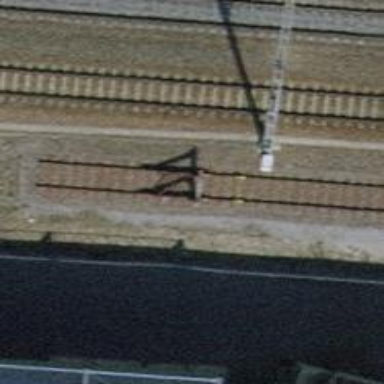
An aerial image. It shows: Railway buffer stop.